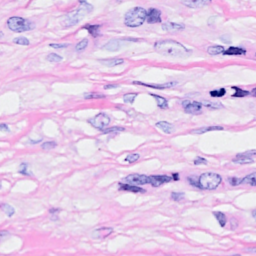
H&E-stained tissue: Breast